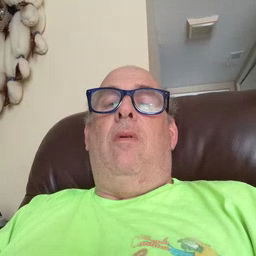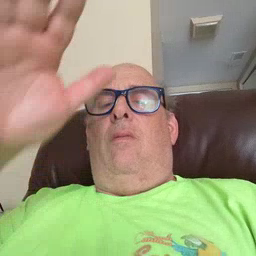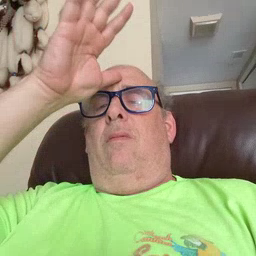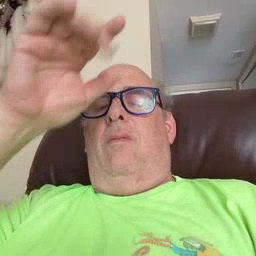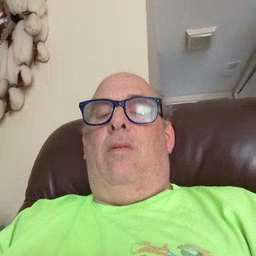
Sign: dad